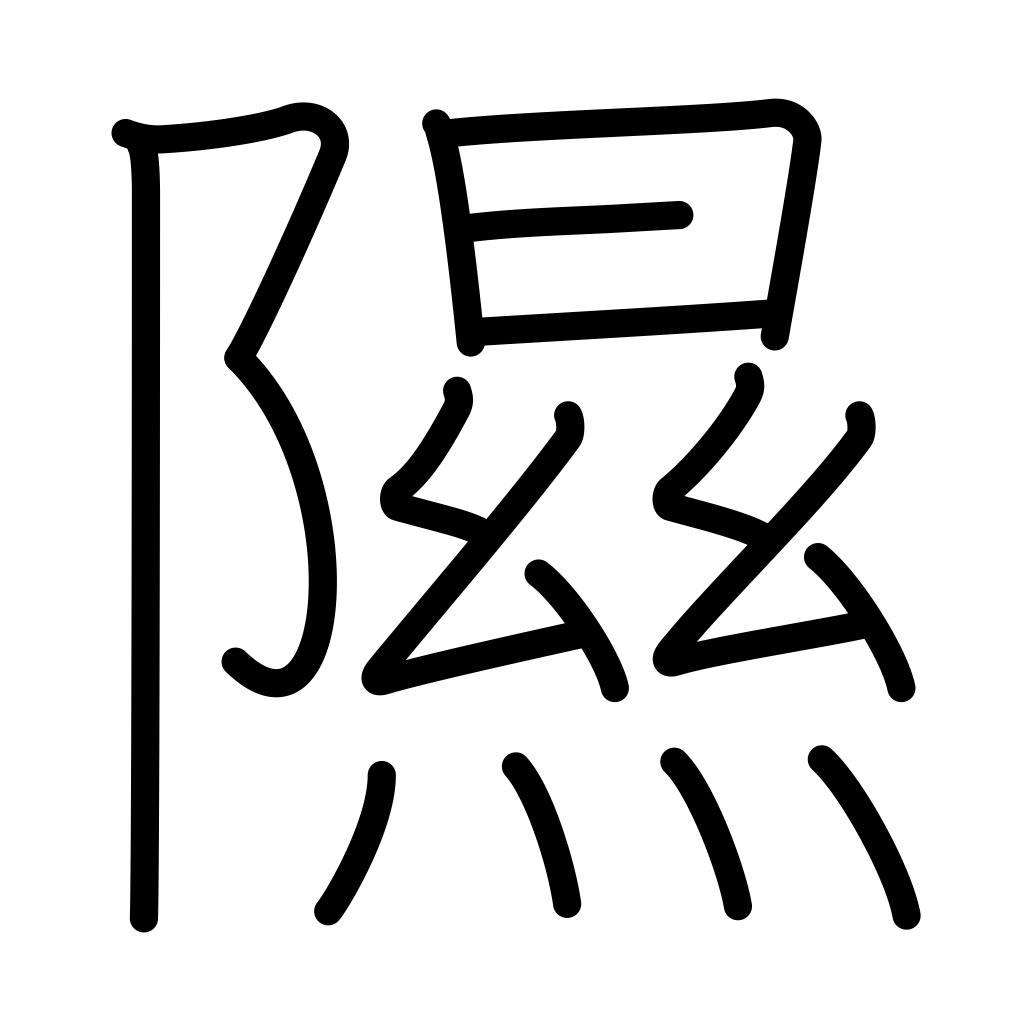
Meaning: be moist, be wet